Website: bh-photo
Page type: customer-info-address
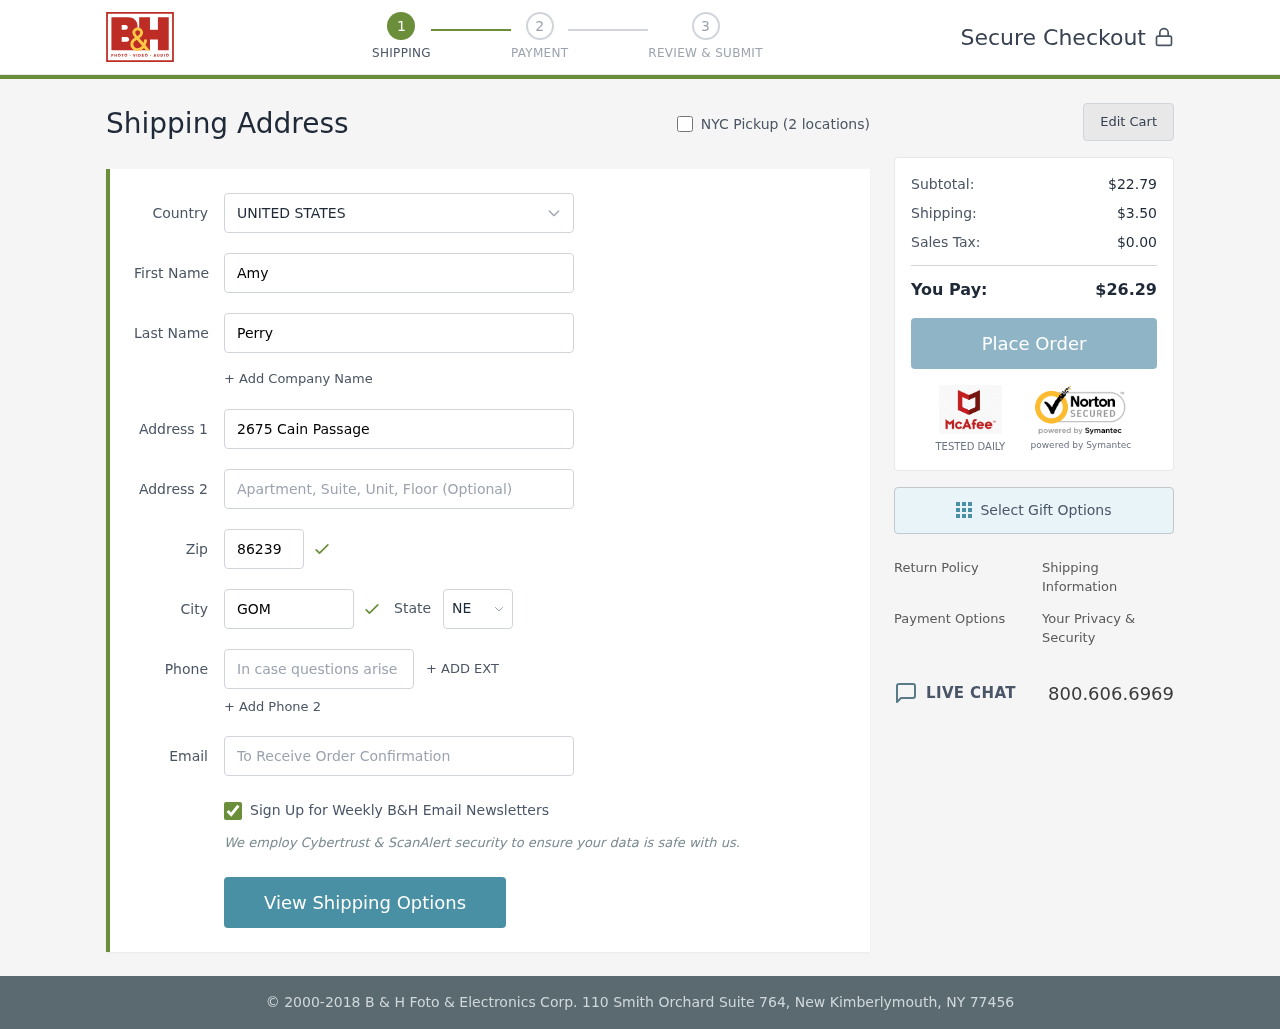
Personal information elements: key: PII_CITY
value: Gomezton
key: PII_COUNTRY
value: United States
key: PII_EMAIL
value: aperry@hotmail.com
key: PII_FIRSTNAME
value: Amy
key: PII_LASTNAME
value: Perry
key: PII_PHONE
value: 6718053827
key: PII_POSTCODE
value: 86239
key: PII_STATE_ABBR
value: NE
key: PII_STREET
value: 2675 Cain Passage
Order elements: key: ORDER_SUBTOTAL
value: $22.79
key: ORDER_SHIPPING_COST
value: $3.50
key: ORDER_TAX
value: $0.00
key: ORDER_TOTAL
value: $26.29